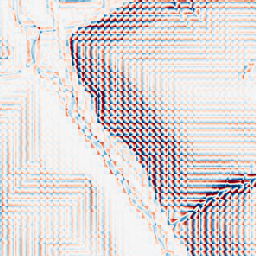
Category: wavelet
Decomposition family: wavelet_biorthogonal
Decomposition parameters: wavelet: bior1.3
level: 3
Upsampling method: sinc_blackman
Upsampling parameters: scale: 4
kernel_size: 8
Upsampling scale: 4